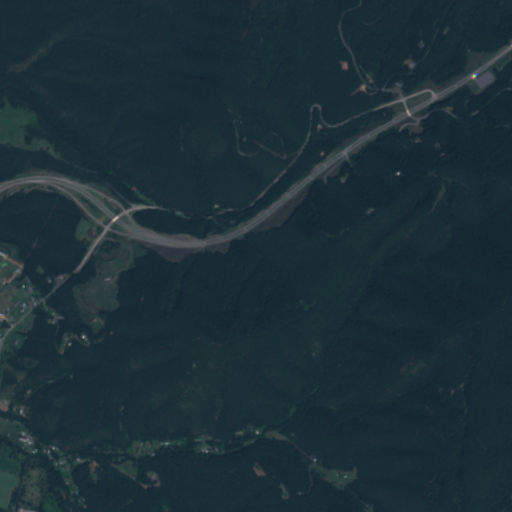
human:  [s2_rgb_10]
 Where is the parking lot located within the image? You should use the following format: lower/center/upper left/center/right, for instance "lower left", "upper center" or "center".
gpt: The parking lot is located in the upper right of the image.
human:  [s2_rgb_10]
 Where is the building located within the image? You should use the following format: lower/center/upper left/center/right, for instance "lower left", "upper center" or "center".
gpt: The building is located in the upper right of the image.
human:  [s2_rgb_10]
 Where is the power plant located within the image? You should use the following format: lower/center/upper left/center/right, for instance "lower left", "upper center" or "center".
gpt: There is no power plant in the image.